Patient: sex F, age 36
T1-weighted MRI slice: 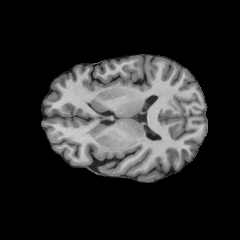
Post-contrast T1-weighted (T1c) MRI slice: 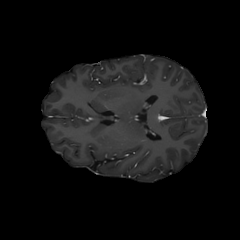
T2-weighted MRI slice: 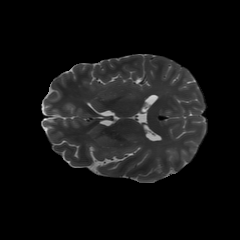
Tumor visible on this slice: no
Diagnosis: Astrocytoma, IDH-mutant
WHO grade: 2